Question: What is the value of the measurement in the image?
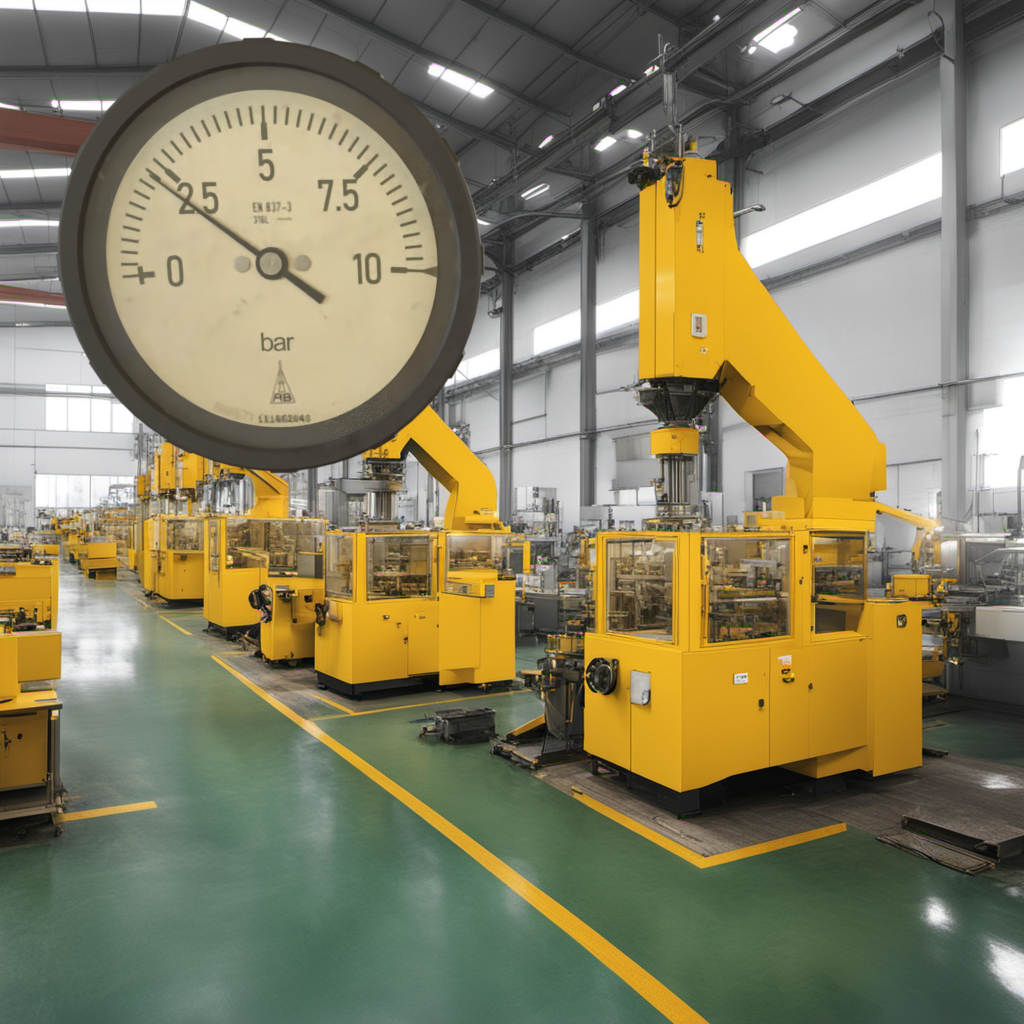
Answer: The result is 2.29
Question: What is the reading range of this measurement?
Answer: The range is from 0 to 10
Question: What is the minimum and maximum reading range of the measurement in the image?
Answer: The minimum value is 0 and the maximum value is 10